Interaction volume radius: 5 \u00c5
Interaction volume height: 20 \u00c5
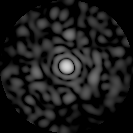
Disorder parameter: 0.8679